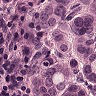
Metastatic tissue present: yes